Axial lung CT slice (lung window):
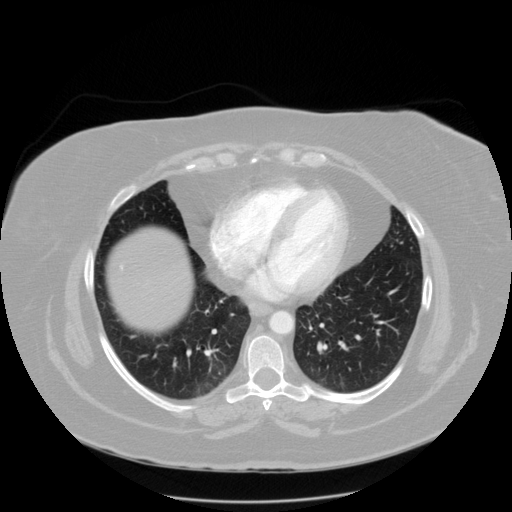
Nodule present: no